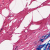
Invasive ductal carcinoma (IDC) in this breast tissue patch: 0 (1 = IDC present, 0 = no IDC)